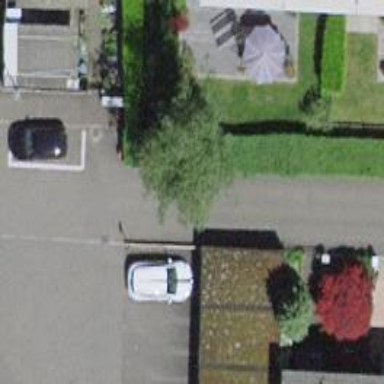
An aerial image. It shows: Residential road.